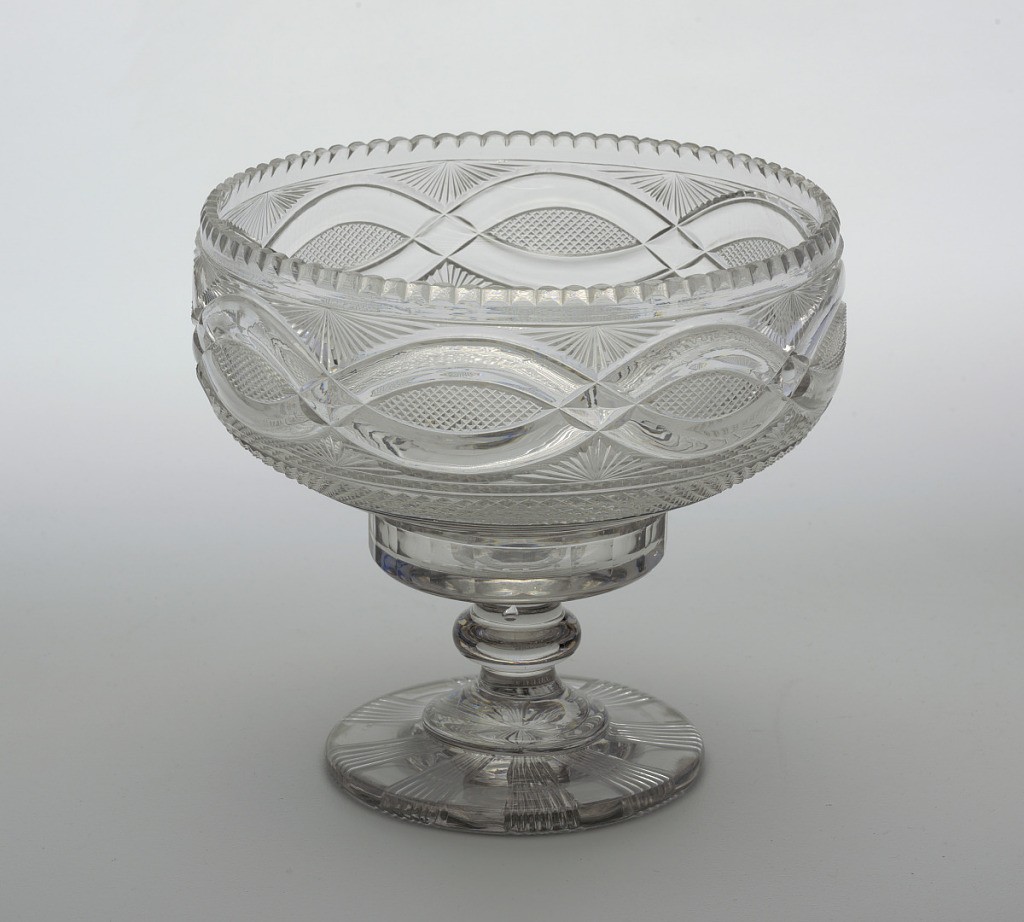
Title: Bowl
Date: ca. 1820
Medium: Glass
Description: Drum-shaped bowl with scalloped edge, the base tapering to a flat bottom, tall stem with central knop, wide flat circular base cut on the bottom with raised flutes; sides of bowl cut with facets at the bottom, bands of prismatic cutting and small diamonds above, a wide band of interlocking loops surrounded by small diamonds and fan cutting.